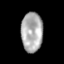
Tissue: skin
Cell type: Epithelial cells
Senescence score: 0.7891
Nuclear area (px): 839
Mean DAPI intensity: 172.656